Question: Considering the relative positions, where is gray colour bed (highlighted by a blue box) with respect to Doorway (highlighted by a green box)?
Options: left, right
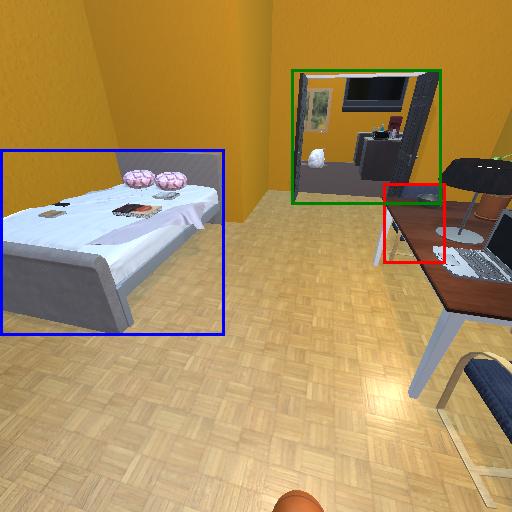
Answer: left